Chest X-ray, PA view. Patient: 49 years old, sex F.
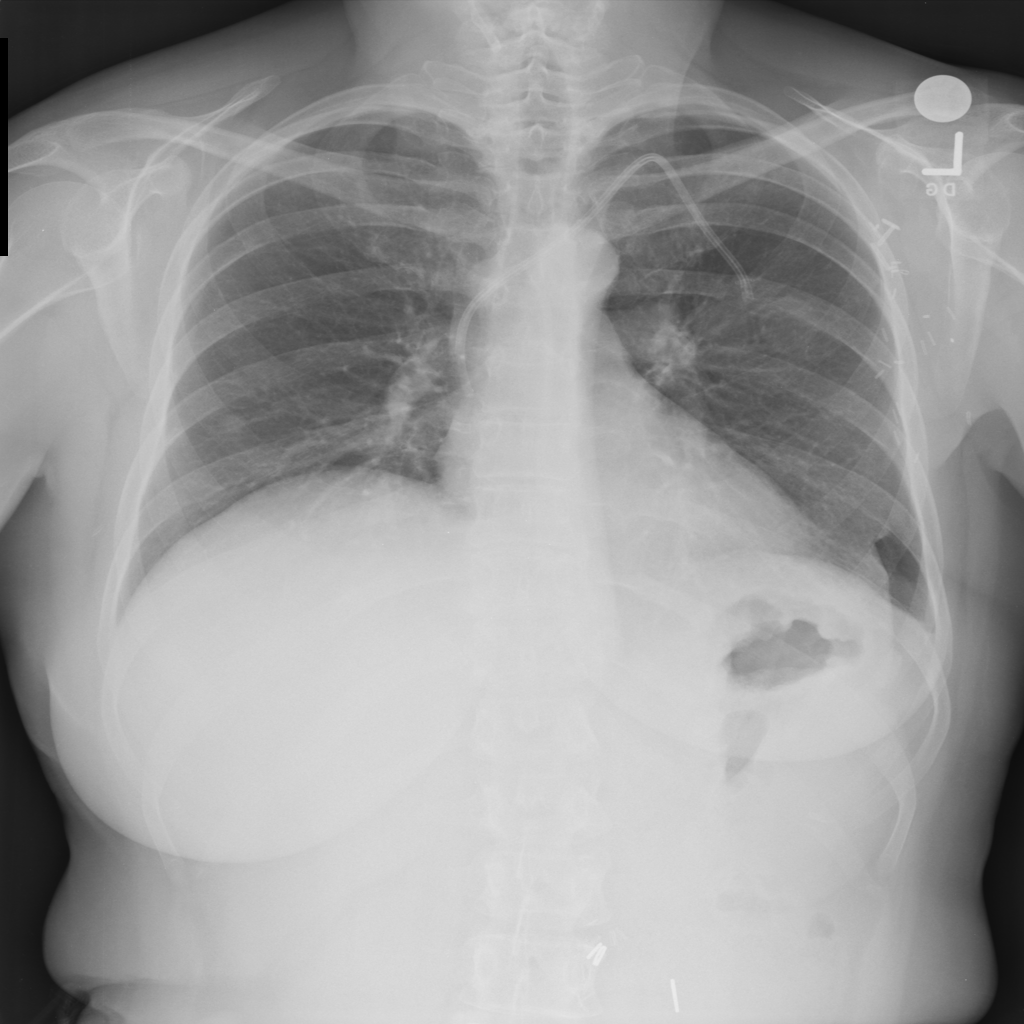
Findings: Nodule